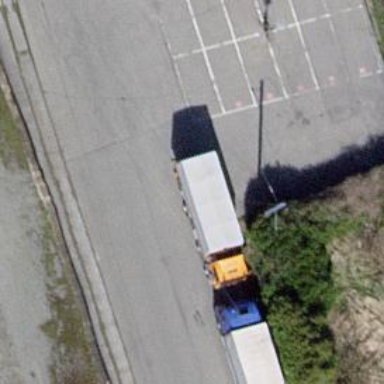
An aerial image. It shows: Concrete parking aisle on service road.